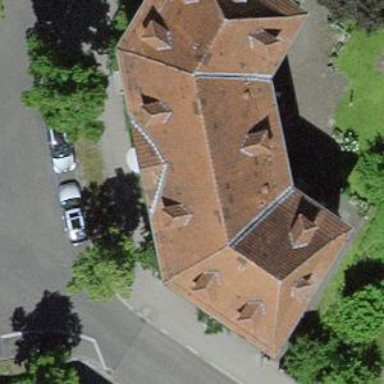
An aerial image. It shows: Residential building with hipped roof made of maroon roof tiles.